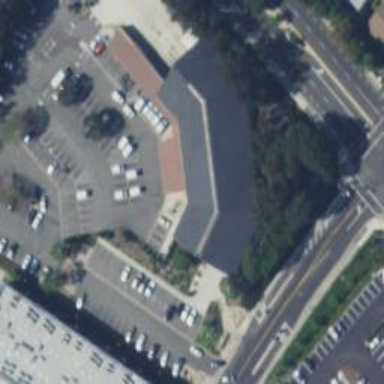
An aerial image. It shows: Post office.